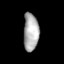
Tissue: lung
Cell type: Myeloid cells
Senescence score: 0.6379
Nuclear area (px): 567
Mean DAPI intensity: 172.582